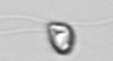
Label: flagellate_morphotype1